Field crop: maize
Growth stage: 2
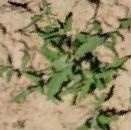
Species: atriplex